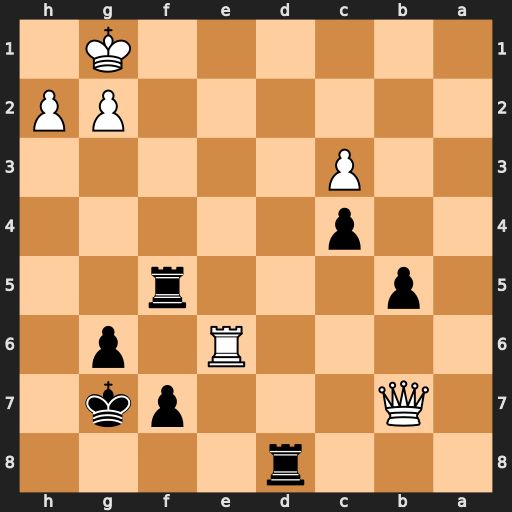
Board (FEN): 3r4/1Q3pk1/4R1p1/1p3r2/2p5/2P5/6PP/6K1
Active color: b
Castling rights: -
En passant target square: -
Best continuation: Rd1+ Re1 Rxe1#